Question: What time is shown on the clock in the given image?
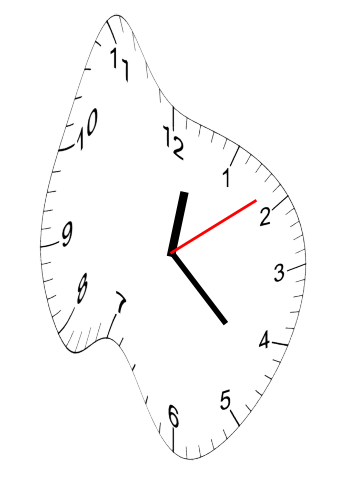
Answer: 12:22:09